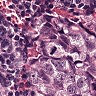
Metastatic tissue present: yes